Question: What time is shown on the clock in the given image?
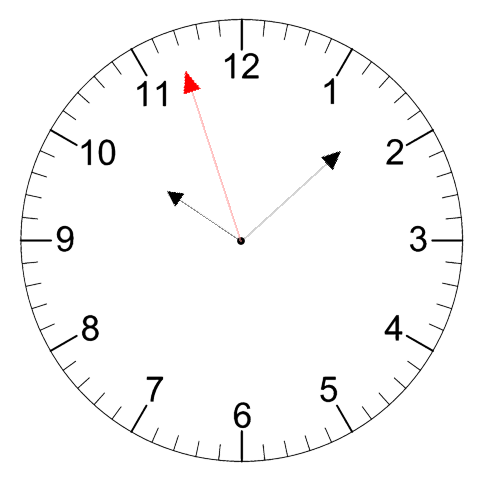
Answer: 10:07:57